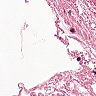
Metastatic tissue present: no